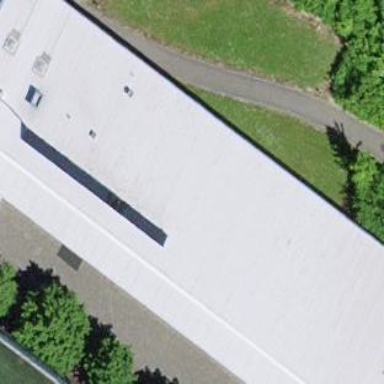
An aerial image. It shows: Public building.